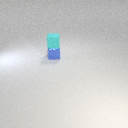
small cyan rubber cube above small blue metal cube